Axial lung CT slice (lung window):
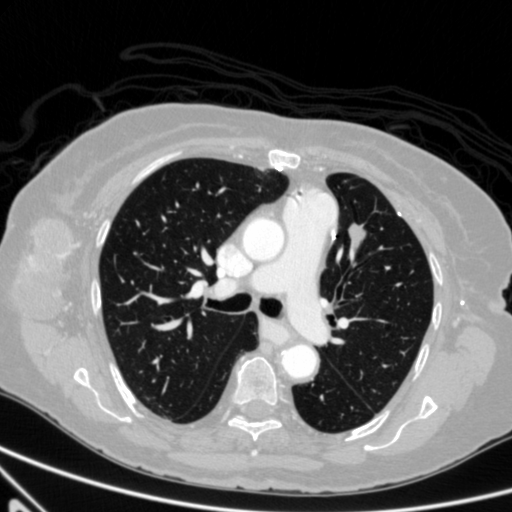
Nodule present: yes
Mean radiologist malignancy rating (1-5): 4